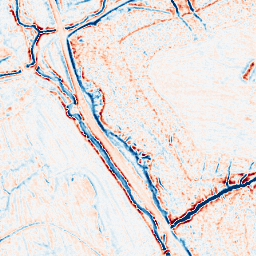
Category: edge_preserving
Decomposition family: bilateral
Decomposition parameters: d: 9
sigma_color: 50
sigma_space: 50
Upsampling method: sinc_blackman
Upsampling parameters: scale: 2
kernel_size: 4
Upsampling scale: 2